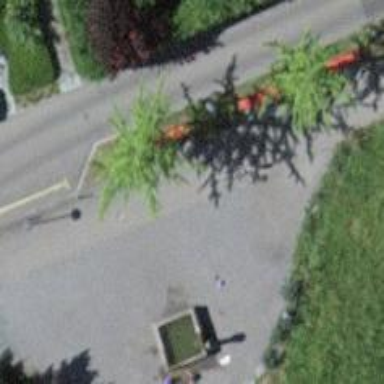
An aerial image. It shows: Red bench.